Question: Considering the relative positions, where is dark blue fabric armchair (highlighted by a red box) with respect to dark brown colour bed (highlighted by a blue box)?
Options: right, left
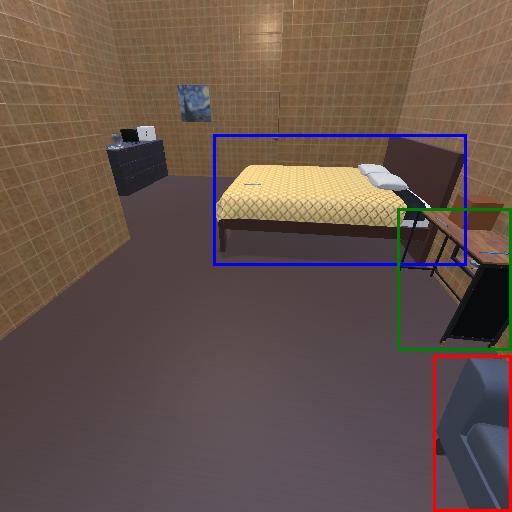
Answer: right